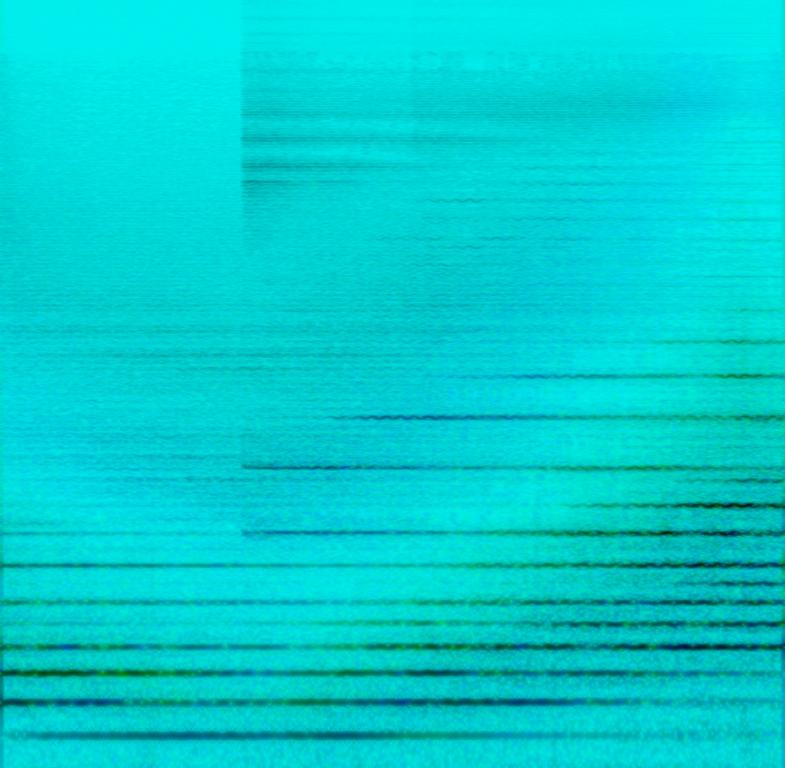
The song is an instrumental. The song is medium tempo with a keyboard playing a panning harmony with no percussion. The song is emotional and haunting at the same time. The song is probably a movie soundtrack.